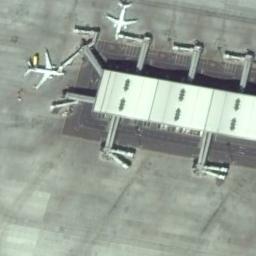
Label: airplane